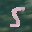
Label: 5